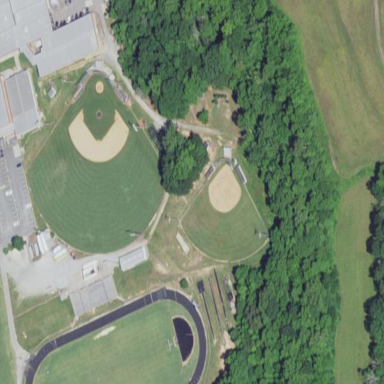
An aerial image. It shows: Baseball pitch for leisure land activities.